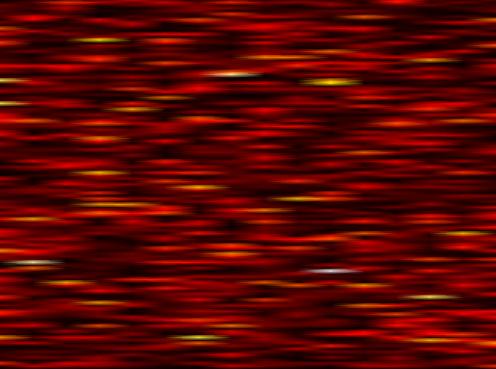
Label: OFDM